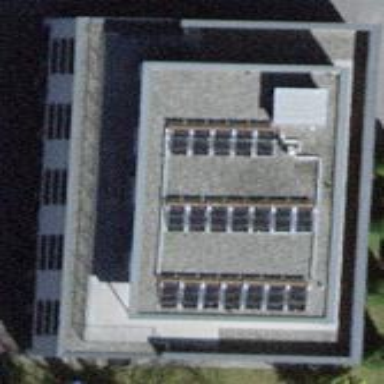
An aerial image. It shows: Office building.